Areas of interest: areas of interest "Stadium Swimming Pool"
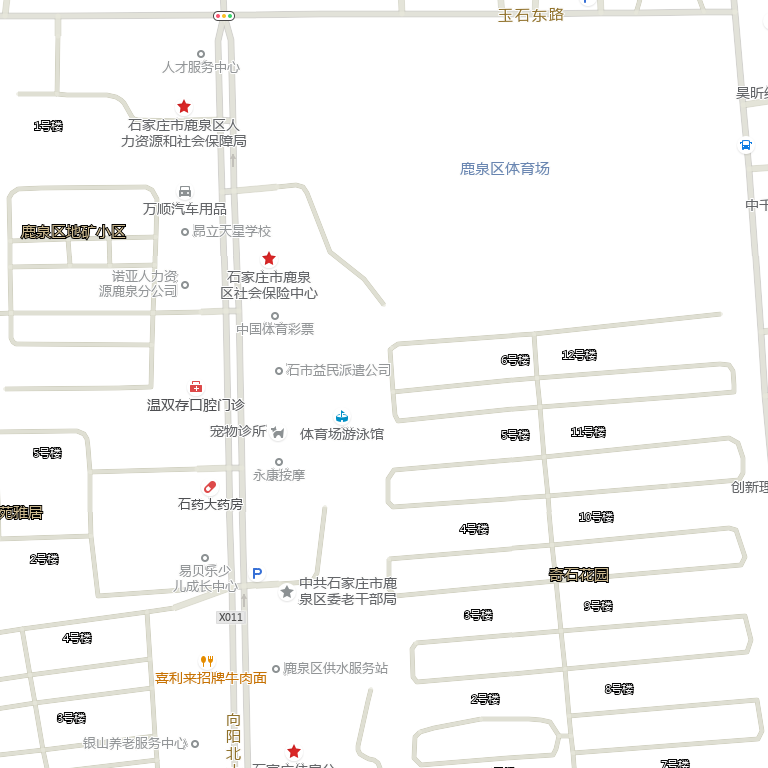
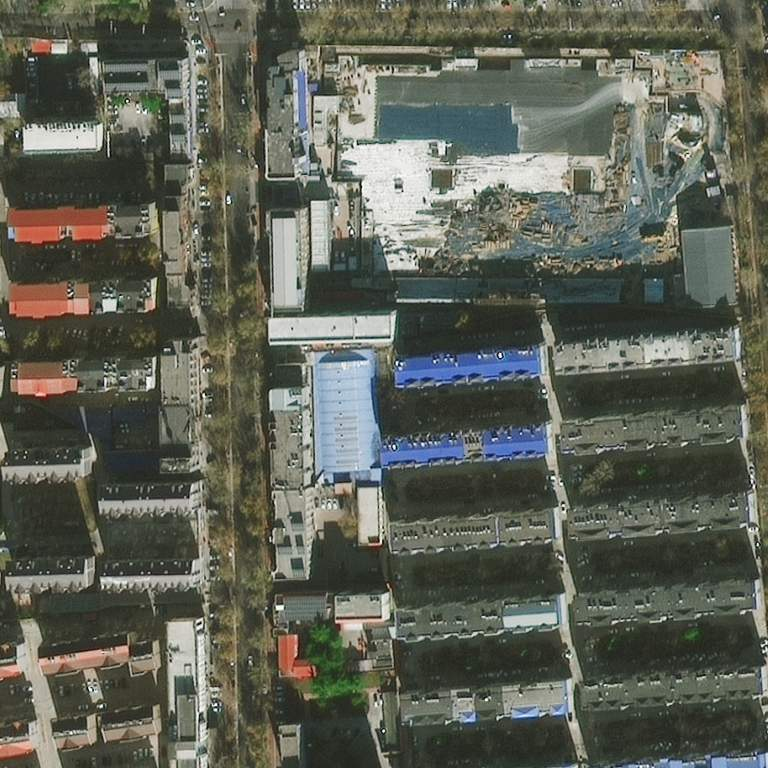